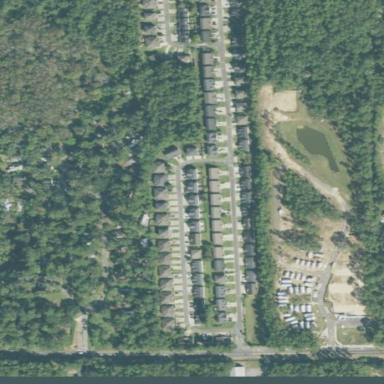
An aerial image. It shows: Residential area consisting of single-family homes.